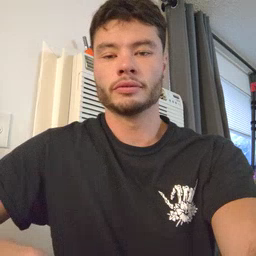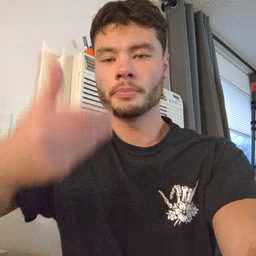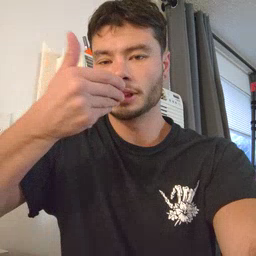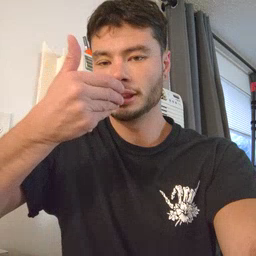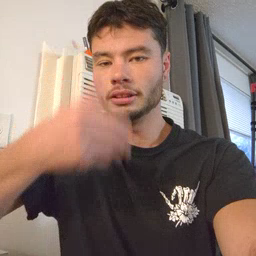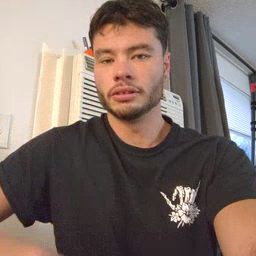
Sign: pizza